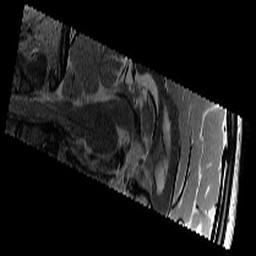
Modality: T2w
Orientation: sagittal
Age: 10
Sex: female
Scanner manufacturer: siemens
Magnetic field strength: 3 T
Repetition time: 9.23 s
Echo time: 0.067 s